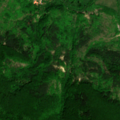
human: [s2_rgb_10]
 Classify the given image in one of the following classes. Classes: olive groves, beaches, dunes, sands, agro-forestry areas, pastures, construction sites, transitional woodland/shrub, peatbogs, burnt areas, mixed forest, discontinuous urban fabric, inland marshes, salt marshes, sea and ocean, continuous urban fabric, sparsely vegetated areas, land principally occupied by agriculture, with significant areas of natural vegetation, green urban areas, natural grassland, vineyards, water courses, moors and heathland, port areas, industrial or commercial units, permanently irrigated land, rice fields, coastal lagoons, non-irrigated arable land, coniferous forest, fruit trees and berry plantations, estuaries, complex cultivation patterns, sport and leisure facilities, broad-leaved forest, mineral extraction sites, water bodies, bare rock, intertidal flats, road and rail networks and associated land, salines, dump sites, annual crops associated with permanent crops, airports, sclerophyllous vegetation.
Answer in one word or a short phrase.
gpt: broad-leaved forest, transitional woodland/shrub